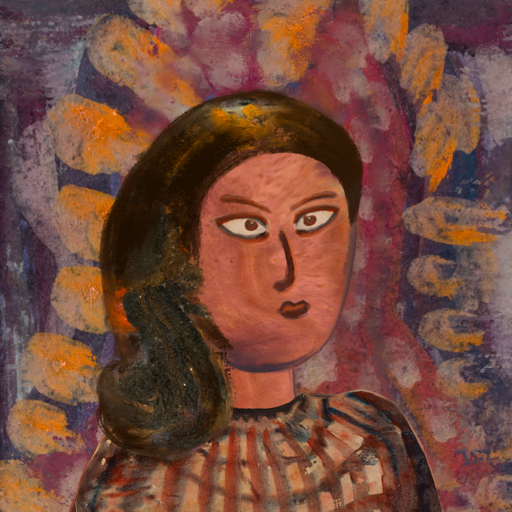
Background: Doll, Head And Neck Side: Mother_And_Son_Mother, Face Side: Roy_Bahadur, Bust: Orphan, Hair Side: Gypsy_Queen, Head Accessory: Blank, Second Necklace: Blank, Necklace: Blank, Baby: Blank